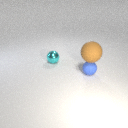
large brown rubber sphere above small blue rubber sphere